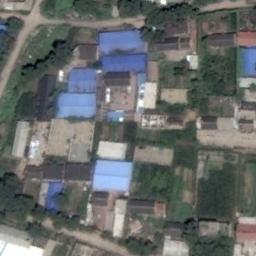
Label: industrial_area